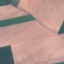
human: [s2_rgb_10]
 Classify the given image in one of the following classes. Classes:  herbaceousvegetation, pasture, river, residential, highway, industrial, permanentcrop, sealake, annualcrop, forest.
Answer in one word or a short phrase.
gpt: AnnualCrop